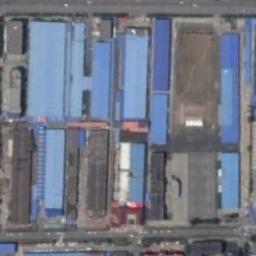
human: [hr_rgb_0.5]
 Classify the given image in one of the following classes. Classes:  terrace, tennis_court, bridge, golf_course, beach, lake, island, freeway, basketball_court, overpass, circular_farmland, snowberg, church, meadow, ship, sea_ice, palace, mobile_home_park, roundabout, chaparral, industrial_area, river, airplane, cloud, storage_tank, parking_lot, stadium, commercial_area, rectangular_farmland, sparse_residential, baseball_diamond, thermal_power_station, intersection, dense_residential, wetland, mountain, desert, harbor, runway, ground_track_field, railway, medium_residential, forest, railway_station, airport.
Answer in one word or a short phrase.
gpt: industrial_area